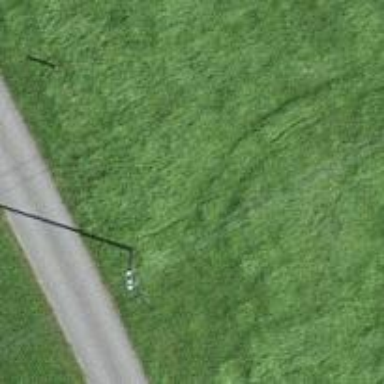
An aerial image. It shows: Power pole.